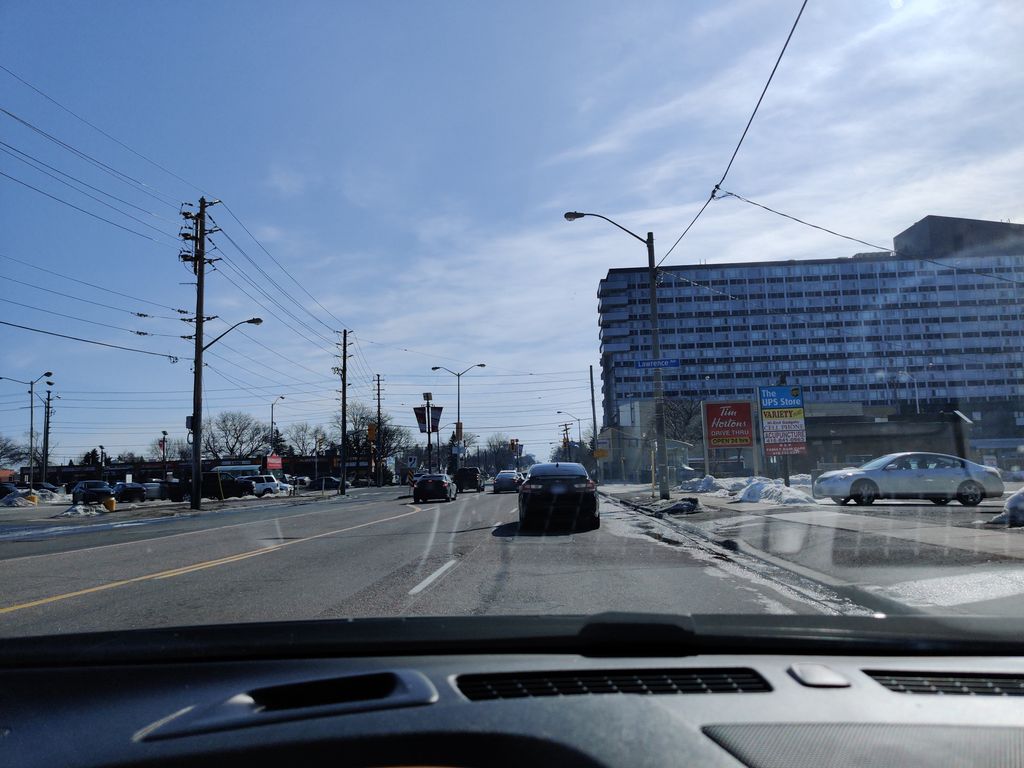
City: toronto